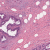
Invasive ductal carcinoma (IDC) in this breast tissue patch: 0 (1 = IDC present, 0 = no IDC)